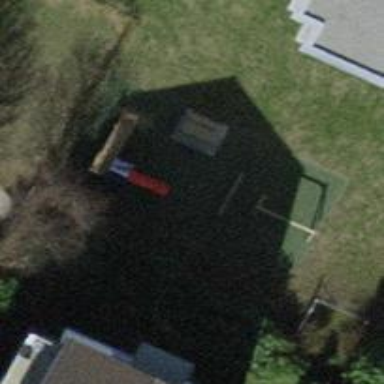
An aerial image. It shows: Playground area for leisure land.